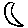
Label: moon